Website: apple
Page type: address-validator
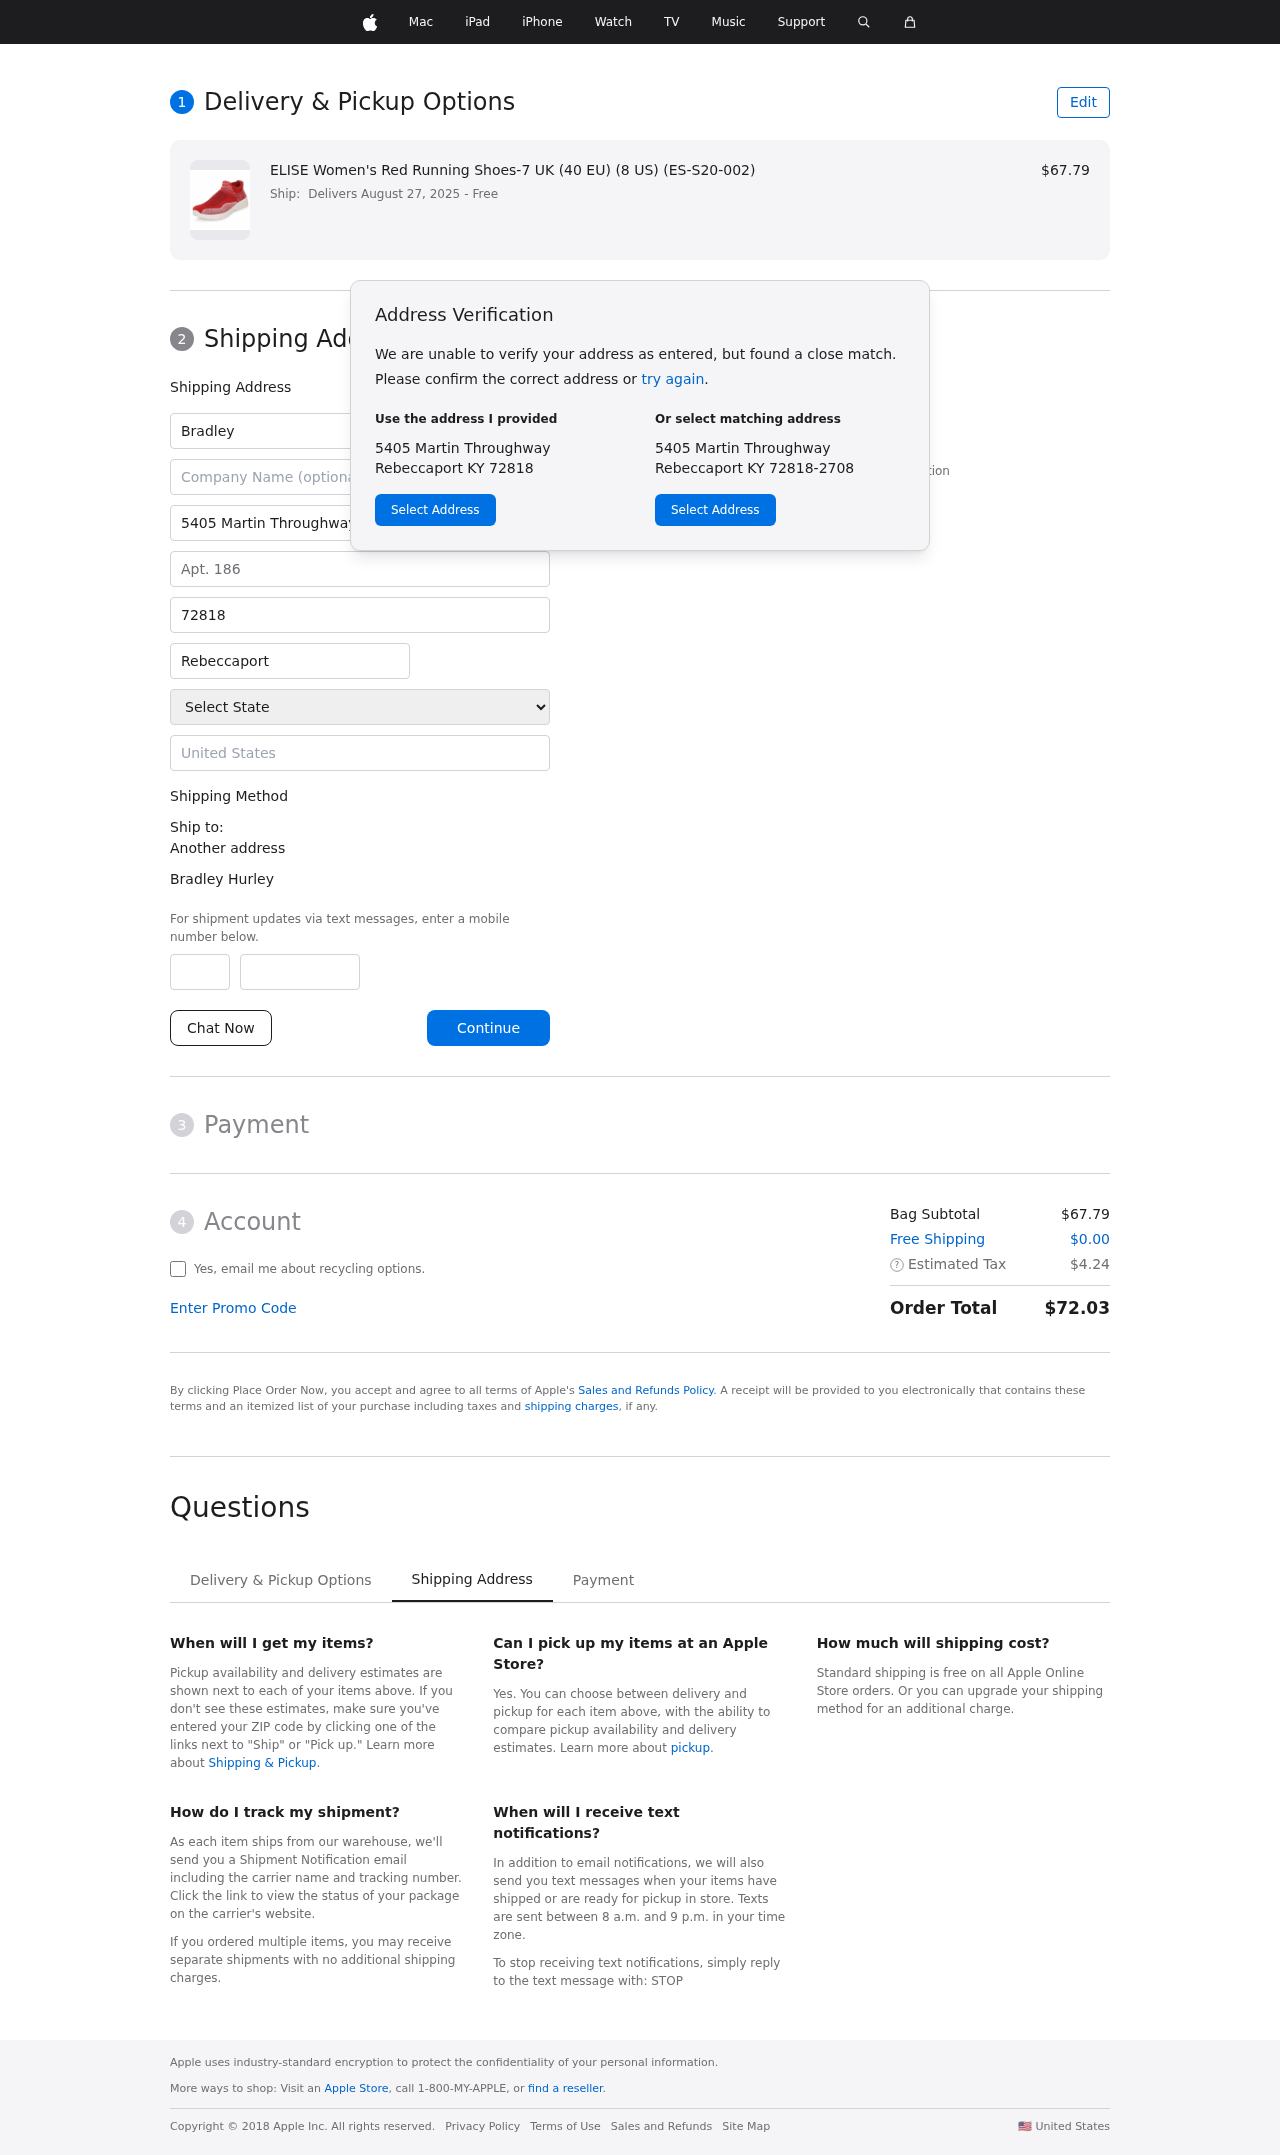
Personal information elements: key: PII_CITY
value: Rebeccaport
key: PII_COUNTRY
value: United States
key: PII_FIRSTNAME
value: Bradley
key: PII_FULLNAME
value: Bradley Hurley
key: PII_LASTNAME
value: Hurley
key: PII_PHONE_AREA
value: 976
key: PII_PHONE_SUFFIX
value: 5223
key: PII_POSTCODE
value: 72818
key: PII_STATE
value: Kentucky
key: PII_STREET
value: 5405 Martin Throughway
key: PII_STREET2
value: Apt. 186
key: PII_CITY_STATE_ZIP
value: Rebeccaport KY 72818
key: PII_STATE_ABBR
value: KY
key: PII_POSTCODE_FULL
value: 72818
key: PII_POSTCODE_NUMERIC
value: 72818
Product elements: key: PRODUCT1_NAME
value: ELISE Women's Red Running Shoes-7 UK (40 EU) (8 US) (ES-S20-002)
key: PRODUCT1_PRICE
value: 67.79
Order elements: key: ORDER_DELIVERY_DATE
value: Delivers August 27, 2025
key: ORDER_SUBTOTAL
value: $67.79
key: ORDER_SHIPPING_COST
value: $0.00
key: ORDER_TAX
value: $4.24
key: ORDER_TOTAL
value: $72.03